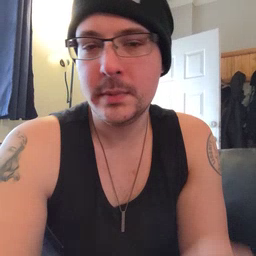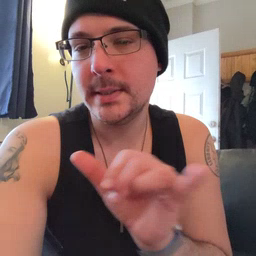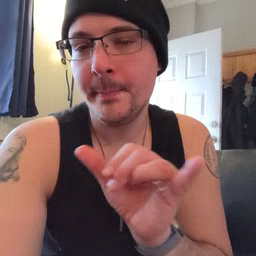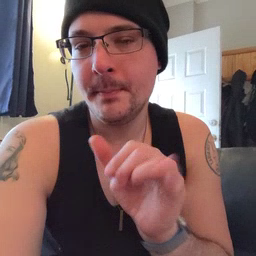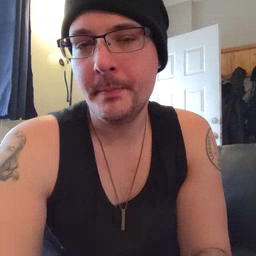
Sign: same